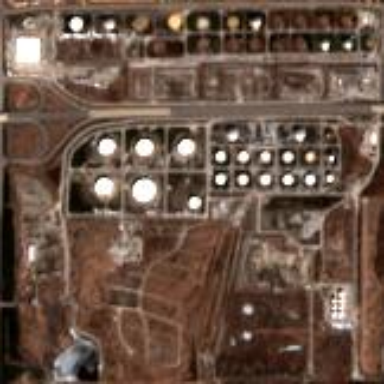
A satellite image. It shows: Industrial area with refinery.